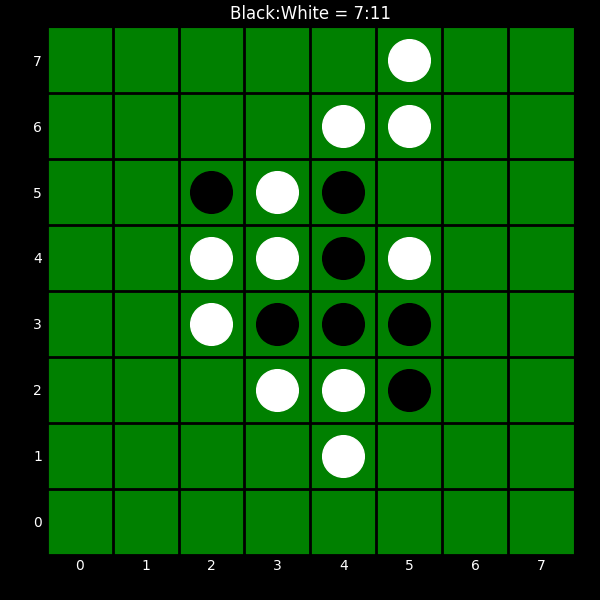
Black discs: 7
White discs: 11